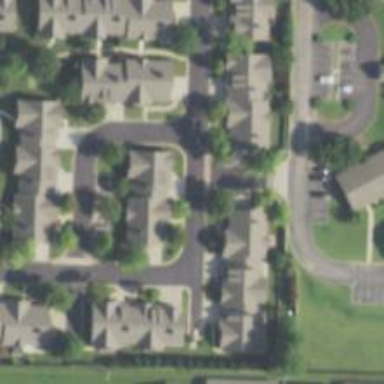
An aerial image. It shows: Living street.